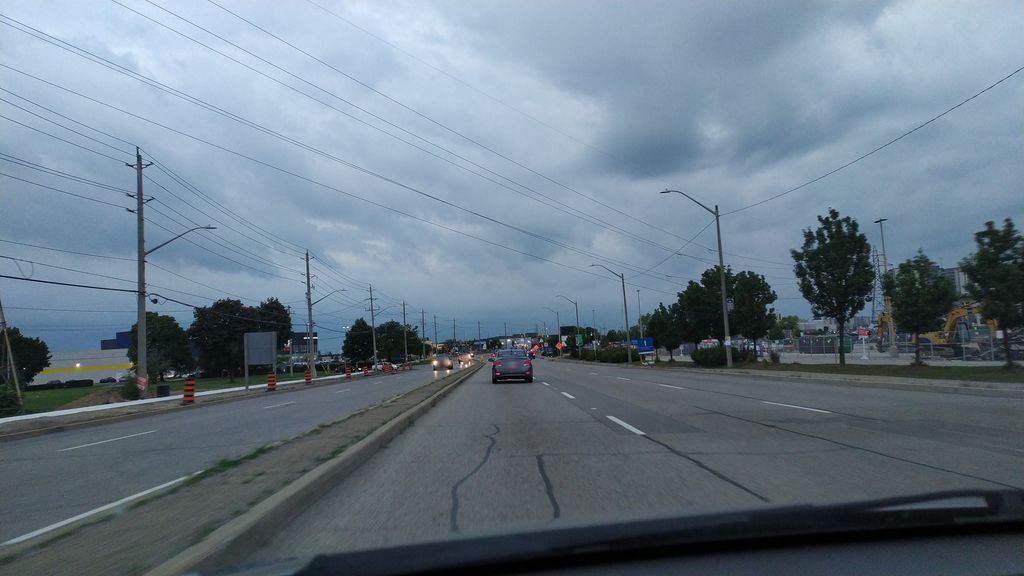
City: kitchener-waterloo